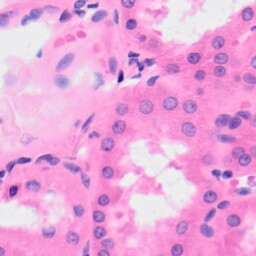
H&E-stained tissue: Kidney